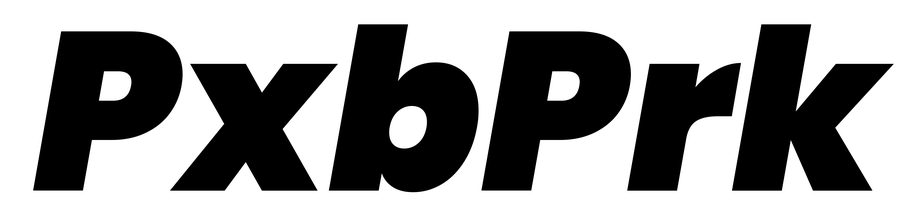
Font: Poppins-BlackItalic